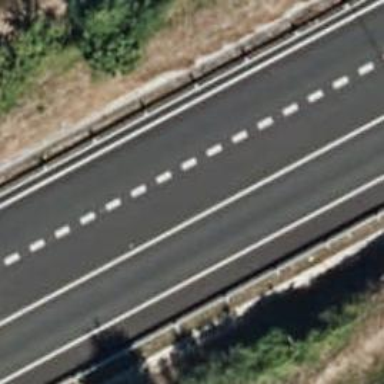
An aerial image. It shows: Trunk highway.